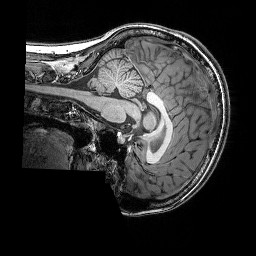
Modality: T1w
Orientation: sagittal
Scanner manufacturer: siemens
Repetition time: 2.25 s
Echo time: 0.00418 s